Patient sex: M
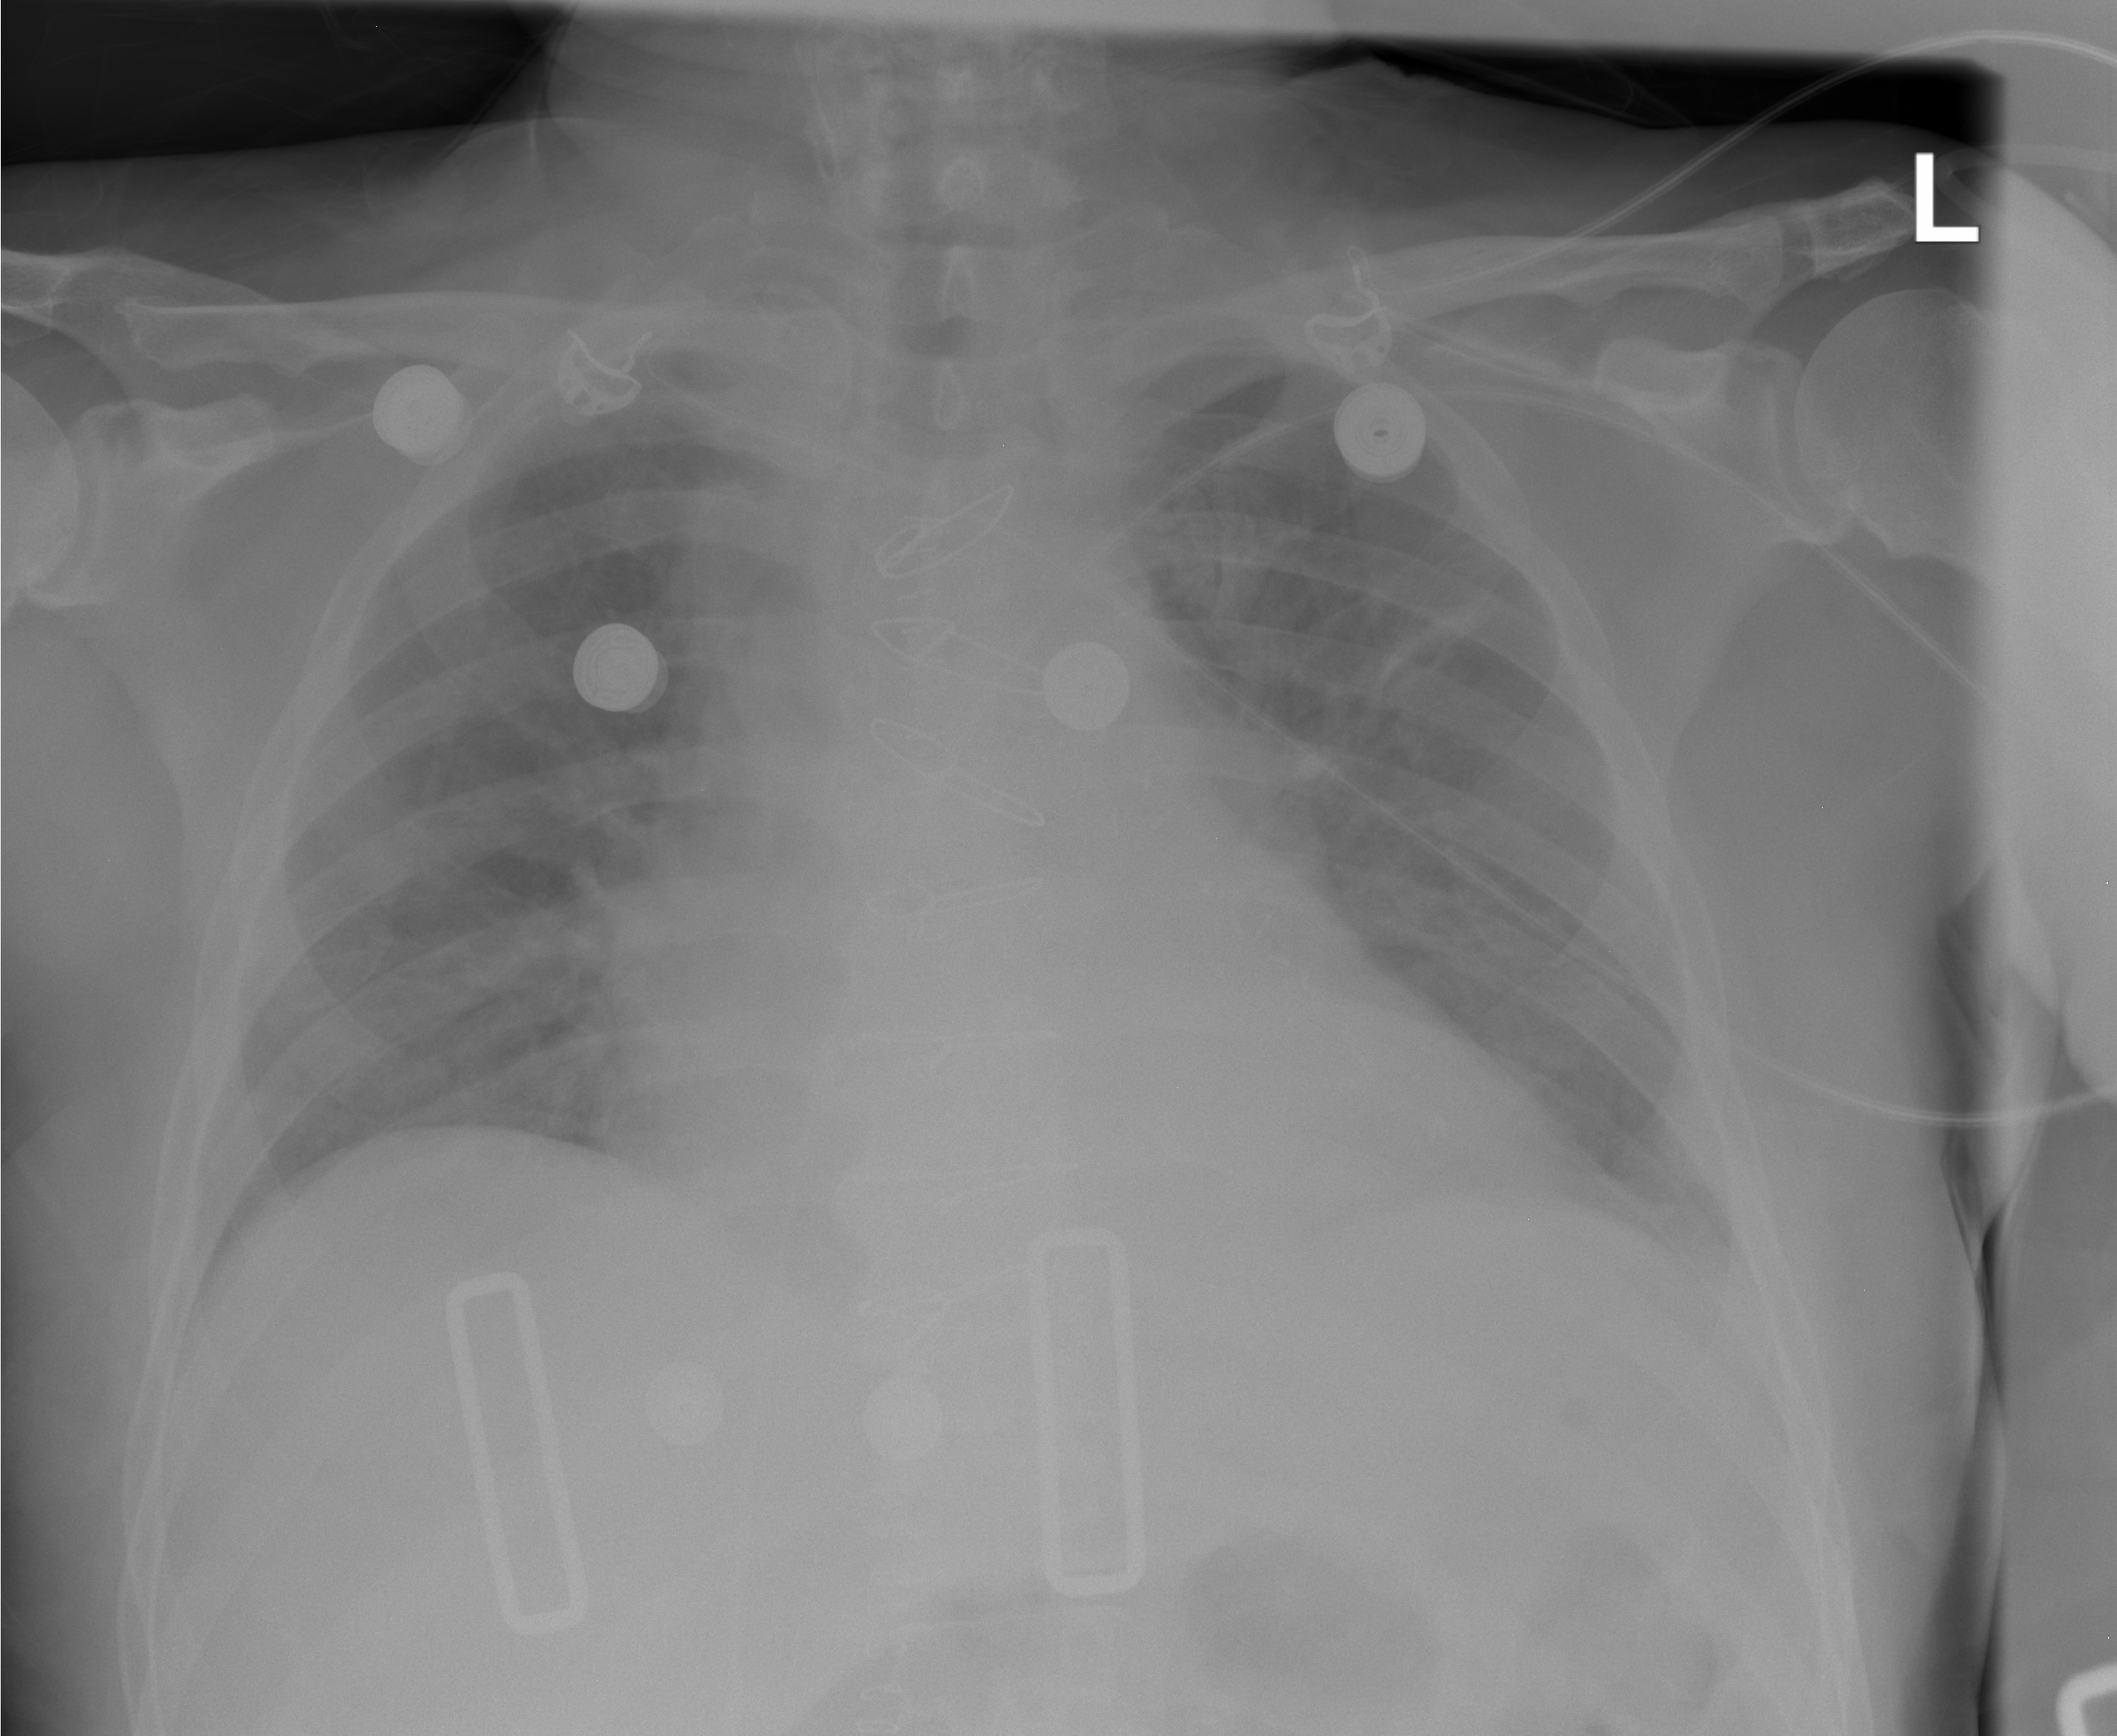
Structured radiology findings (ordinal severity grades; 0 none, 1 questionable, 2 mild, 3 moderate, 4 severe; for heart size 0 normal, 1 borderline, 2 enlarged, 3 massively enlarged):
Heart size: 2
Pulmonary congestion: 2
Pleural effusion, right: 0
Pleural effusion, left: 2
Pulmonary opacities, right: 0
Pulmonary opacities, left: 0
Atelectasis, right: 0
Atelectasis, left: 2